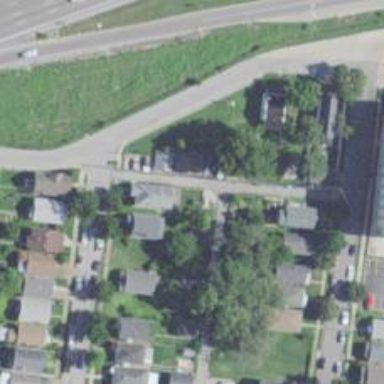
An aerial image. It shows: Alleyway designated as service road.